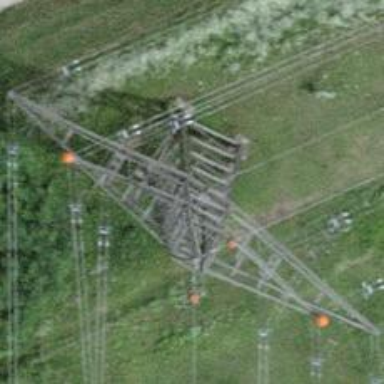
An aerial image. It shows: Power line with three cables.